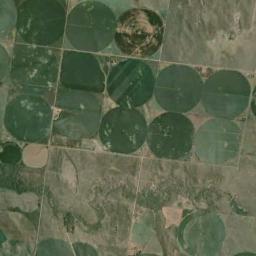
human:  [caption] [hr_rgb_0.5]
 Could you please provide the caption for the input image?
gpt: Some green circle farmland are in the bare land .

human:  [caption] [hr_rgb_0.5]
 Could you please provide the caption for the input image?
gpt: Several dark green circular farmlands are neatly arranged on the ground .

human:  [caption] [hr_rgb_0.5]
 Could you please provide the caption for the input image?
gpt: Different round fields have different colors .

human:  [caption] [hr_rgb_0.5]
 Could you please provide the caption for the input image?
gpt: Dozens of neatly arranged circular farmland mixed with green and light yellow .

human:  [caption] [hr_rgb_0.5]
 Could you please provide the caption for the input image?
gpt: There are some cultivated circular farmlands of the same size arranged neatly .